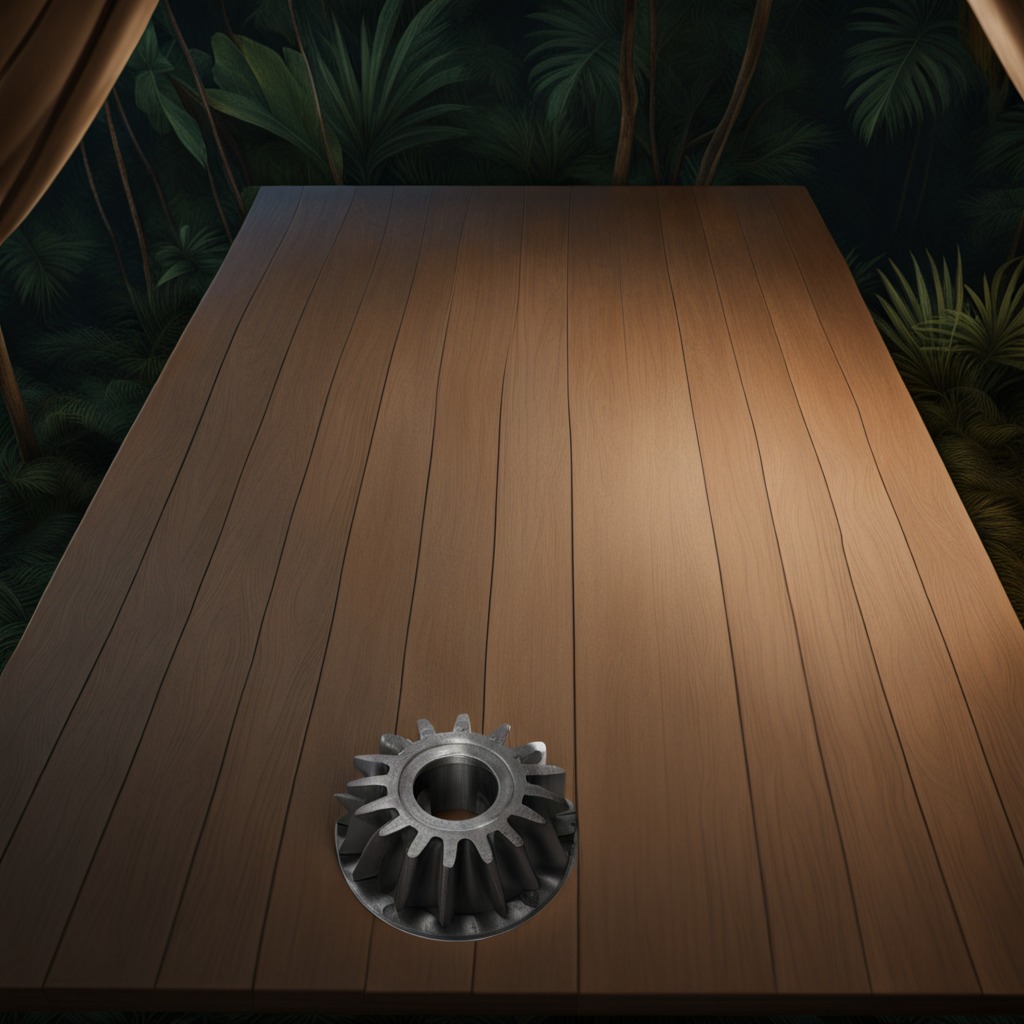
A steel gear with teeth is lying on a wooden table inside a jungle field workshop tent at night dim ambient light soft shadows worn but